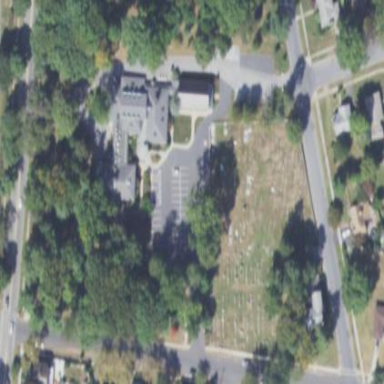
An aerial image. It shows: Building serving as place of worship.